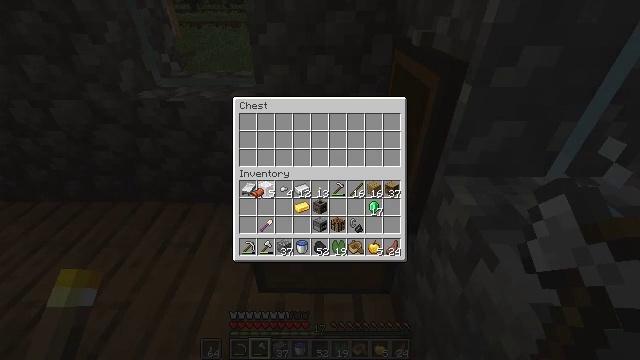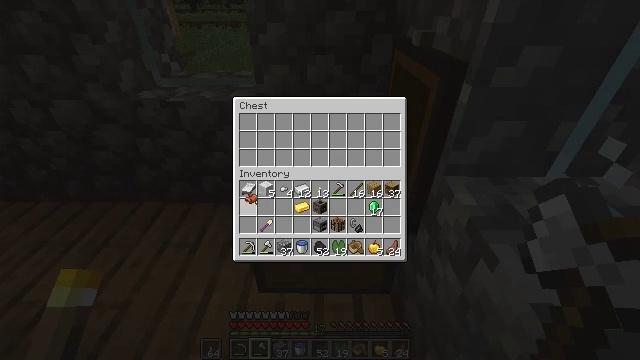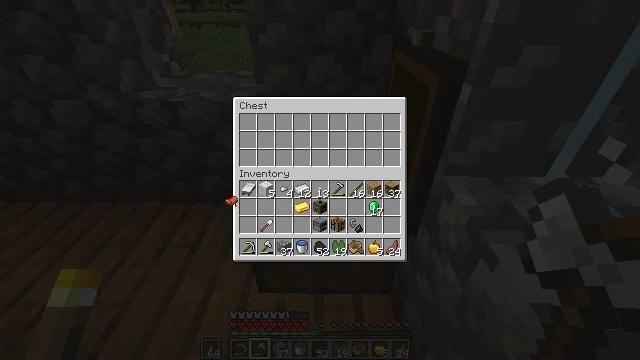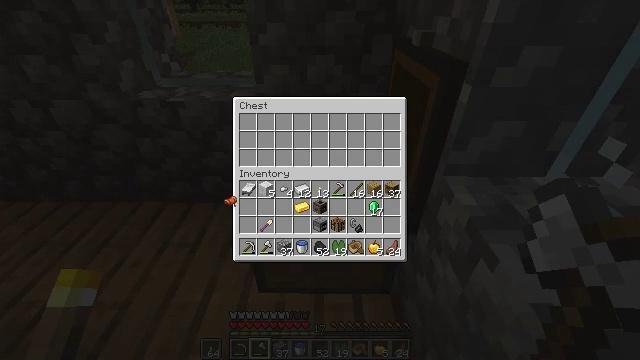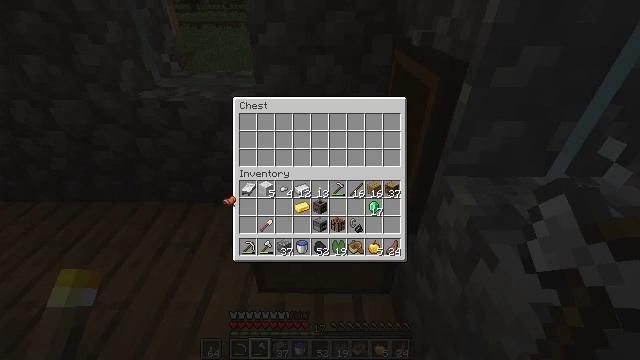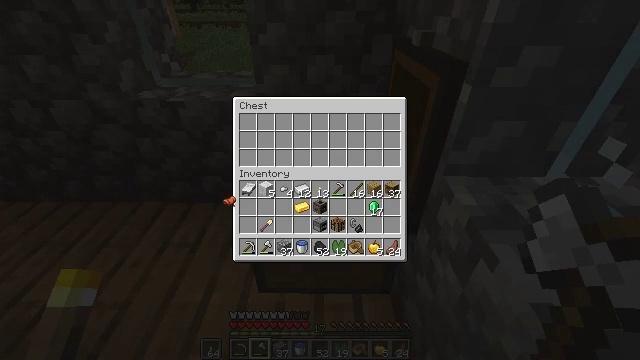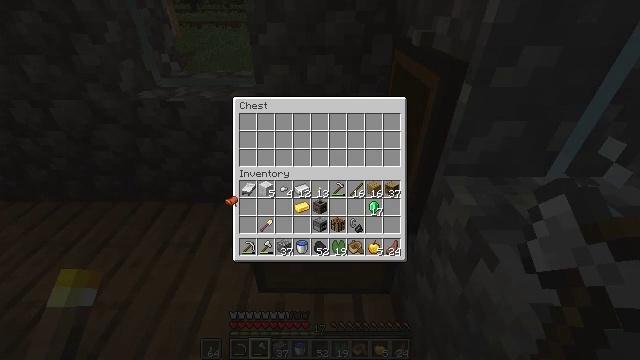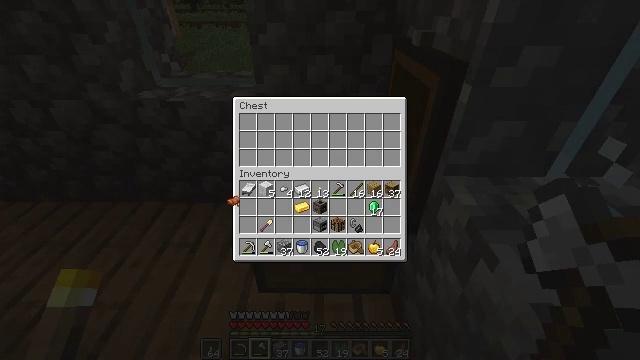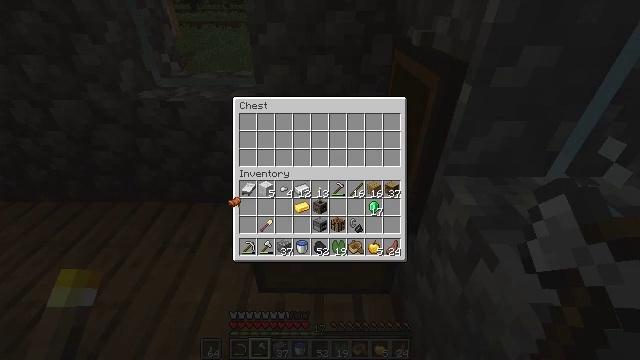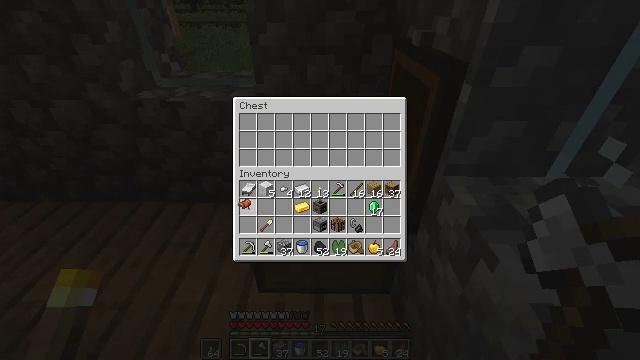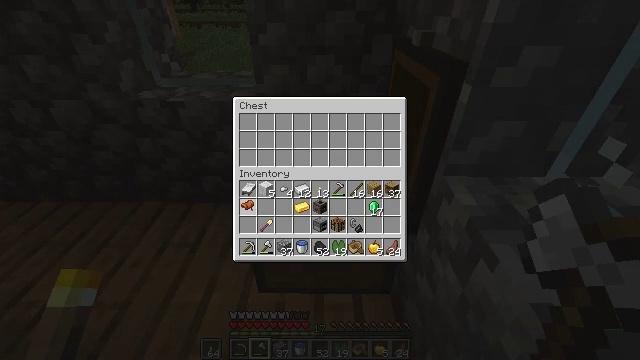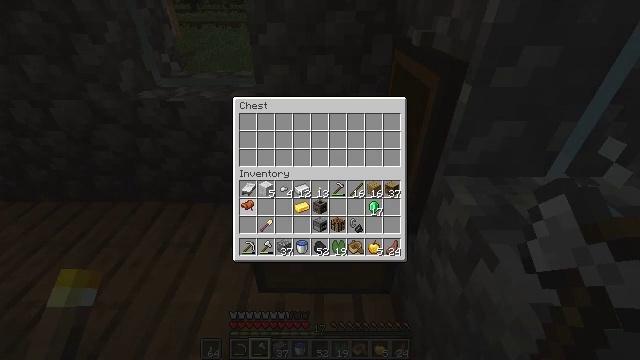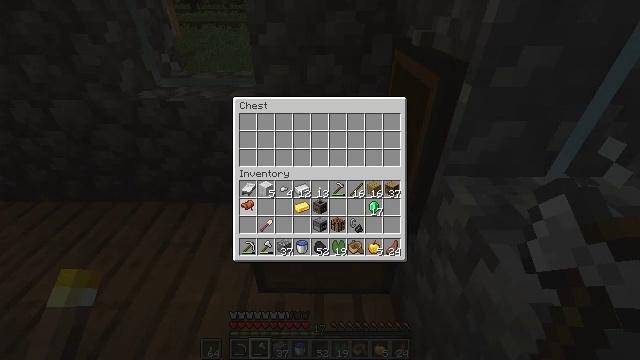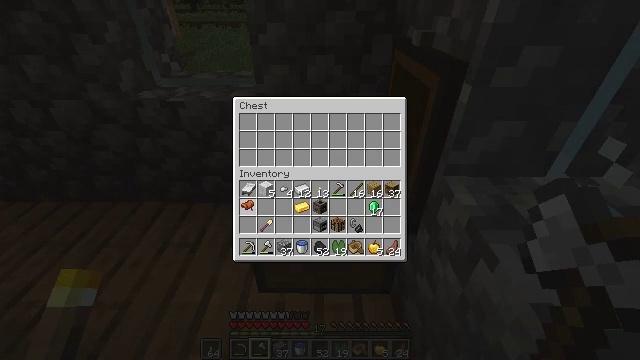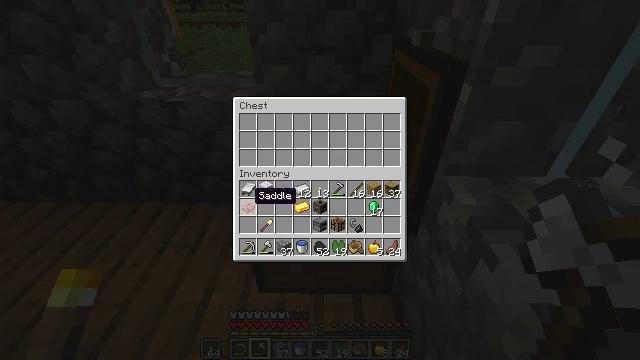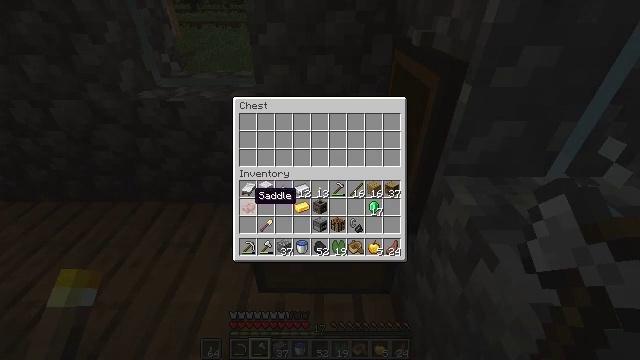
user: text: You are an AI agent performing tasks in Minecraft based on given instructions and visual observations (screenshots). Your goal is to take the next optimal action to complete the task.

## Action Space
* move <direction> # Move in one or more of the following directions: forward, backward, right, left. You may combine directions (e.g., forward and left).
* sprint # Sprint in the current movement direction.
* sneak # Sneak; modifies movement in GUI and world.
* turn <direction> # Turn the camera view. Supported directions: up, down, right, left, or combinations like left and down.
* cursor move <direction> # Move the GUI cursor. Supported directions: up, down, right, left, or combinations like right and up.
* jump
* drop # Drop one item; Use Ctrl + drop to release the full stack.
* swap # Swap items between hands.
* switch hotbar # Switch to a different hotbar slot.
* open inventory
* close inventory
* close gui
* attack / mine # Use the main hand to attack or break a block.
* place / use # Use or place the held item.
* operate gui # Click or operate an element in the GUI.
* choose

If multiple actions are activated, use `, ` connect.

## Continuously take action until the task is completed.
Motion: motion action
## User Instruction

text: Mine a hay block from the field.
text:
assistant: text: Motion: no_op
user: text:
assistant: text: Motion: cursor move left
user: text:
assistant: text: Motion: no_op
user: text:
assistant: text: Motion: no_op
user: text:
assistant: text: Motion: no_op
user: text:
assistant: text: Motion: no_op
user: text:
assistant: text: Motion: no_op
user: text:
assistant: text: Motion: no_op
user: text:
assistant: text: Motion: cursor move right
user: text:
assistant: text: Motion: no_op
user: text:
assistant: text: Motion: operate gui
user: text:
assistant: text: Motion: operate gui
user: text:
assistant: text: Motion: operate gui
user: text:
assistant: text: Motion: no_op
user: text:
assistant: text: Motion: no_op
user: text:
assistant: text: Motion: no_op
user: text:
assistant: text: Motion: close gui
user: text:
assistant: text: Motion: turn left
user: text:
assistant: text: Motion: turn left and up
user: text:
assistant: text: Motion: turn left and up
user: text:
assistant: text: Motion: turn left and up
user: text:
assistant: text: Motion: move right, turn left and up
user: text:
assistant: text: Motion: move right
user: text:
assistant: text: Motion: move right
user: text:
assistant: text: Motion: move right
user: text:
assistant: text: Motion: no_op
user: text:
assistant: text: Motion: no_op
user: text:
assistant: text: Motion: move left
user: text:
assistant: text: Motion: move left, turn left
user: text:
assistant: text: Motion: move left, turn left